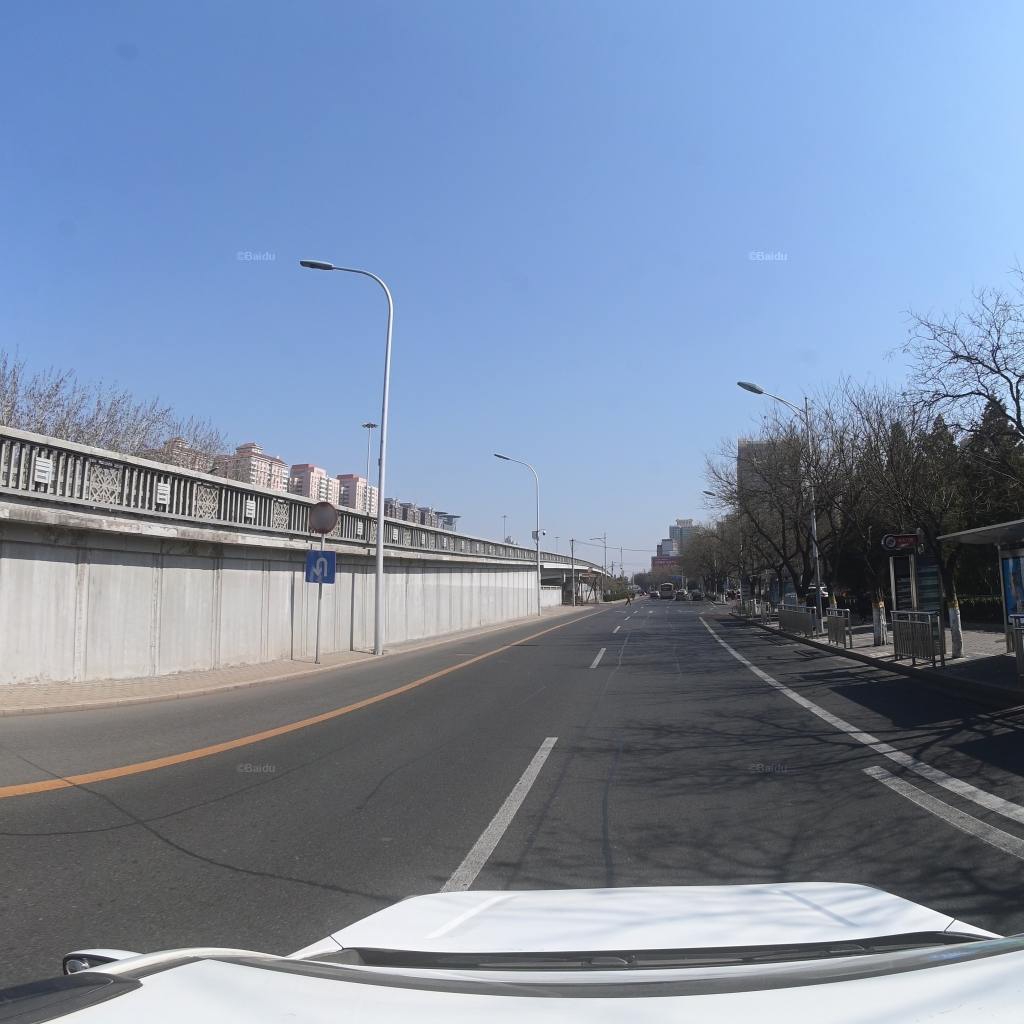
Region: Fengtai
Road damage annotations: longitudinal patch, longitudinal patch, transverse patch, longitudinal patch, longitudinal patch, longitudinal patch, longitudinal patch